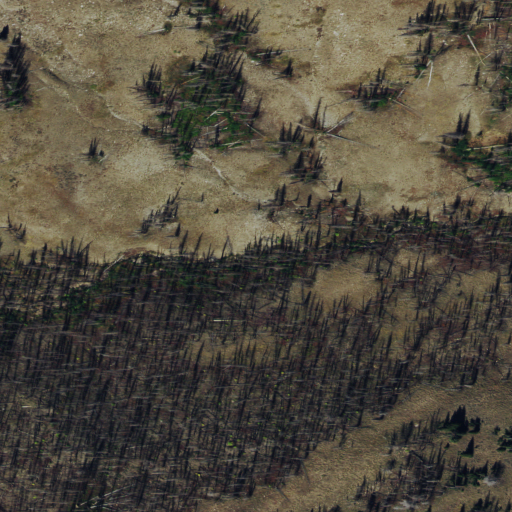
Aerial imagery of valley in Idaho named Slide Rock Canyon containing shrub, evergreen forest, and grassland